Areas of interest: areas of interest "Jiande Qiandaohu General Airport"
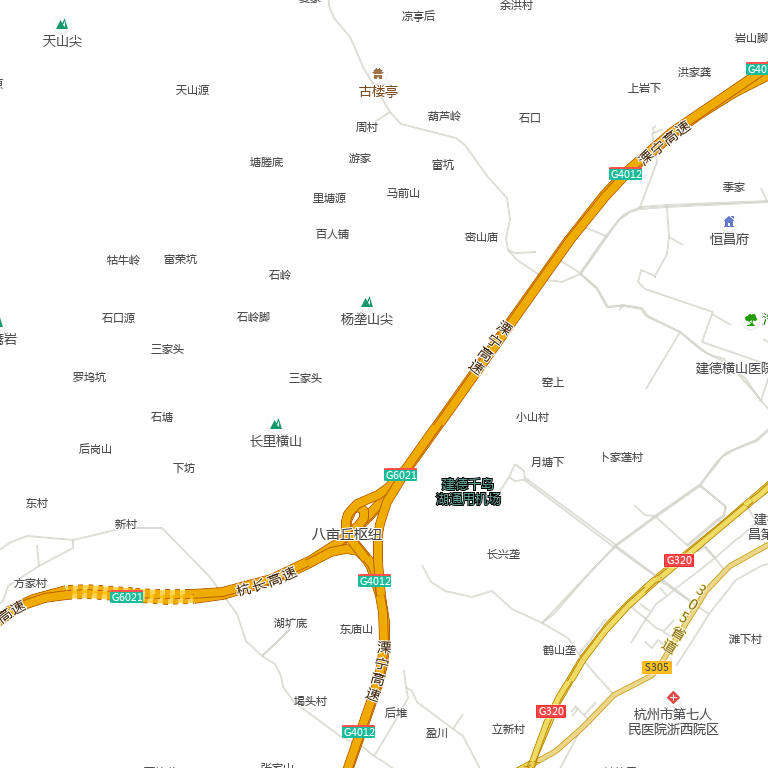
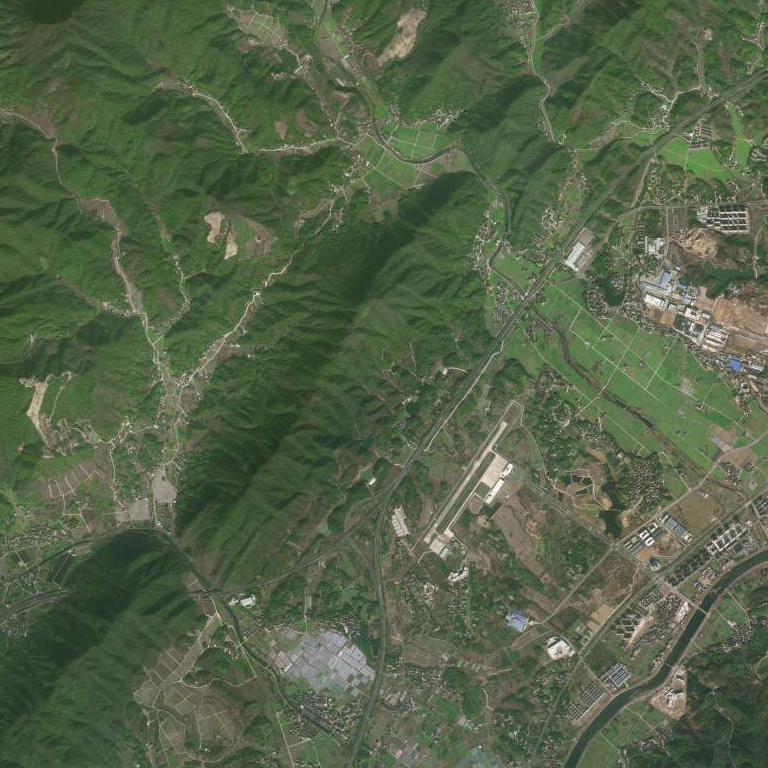